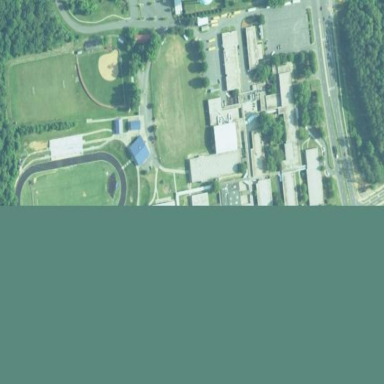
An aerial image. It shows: School.